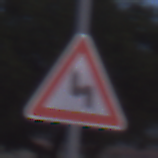
Verkehrszeichen: DoppelkurveZunaechstLinks
Umgebung: Outdoor, Nature
Tageszeit: SunriseSunset
Wetter: Clear
Licht: Natural
Jahreszeit: NotSpecified
Kontrast: LowContrast